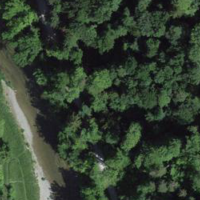
EUNIS habitat code: 53
Species observed at this site:
Symphoricarpos albus